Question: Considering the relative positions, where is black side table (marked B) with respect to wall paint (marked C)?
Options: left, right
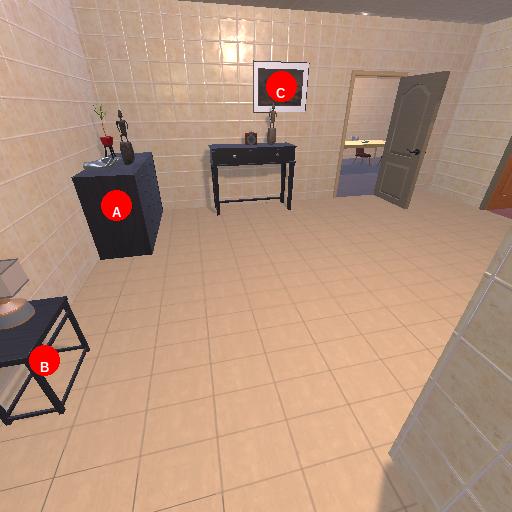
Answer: left